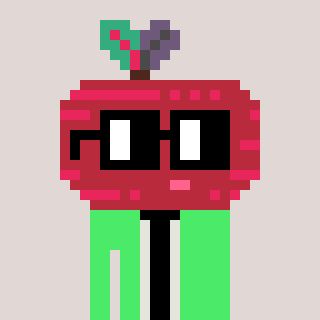
a pixel art character with square black glasses, a beet-shaped head and a teal-colored body on a warm background